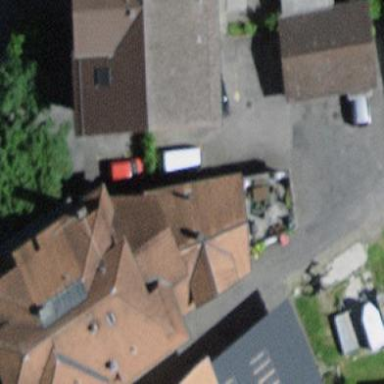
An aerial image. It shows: Residential building.